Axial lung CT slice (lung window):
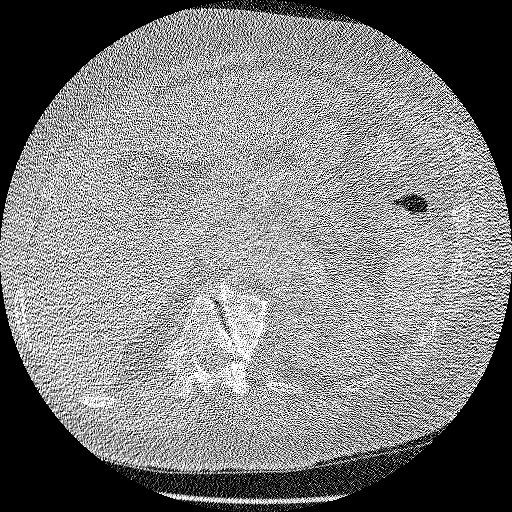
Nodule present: no